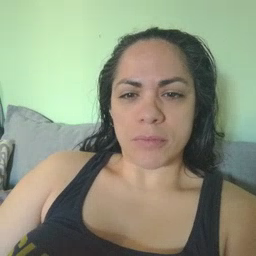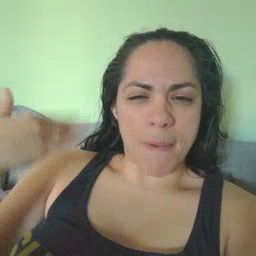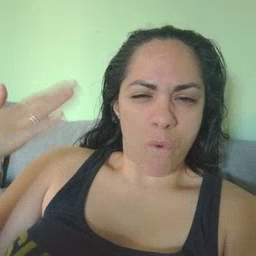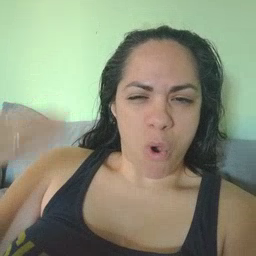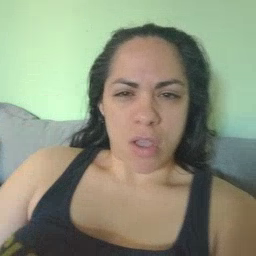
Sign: before